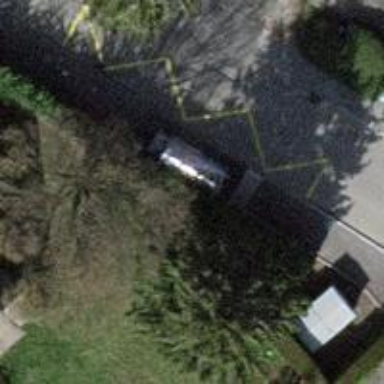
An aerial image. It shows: Bus stop with platform for public transport.